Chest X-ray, PA view. Patient: 39 years old, sex F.
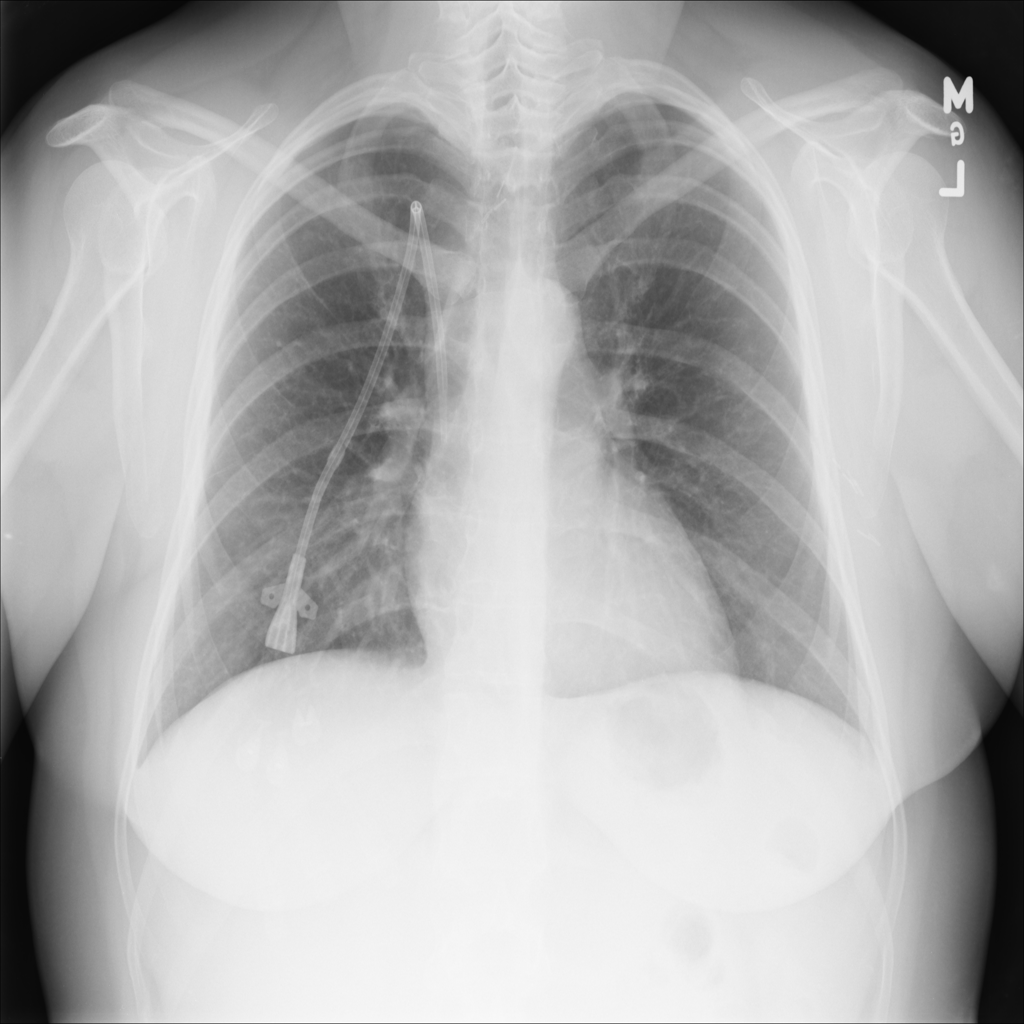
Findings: No Finding